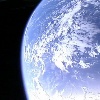
Label: cloud